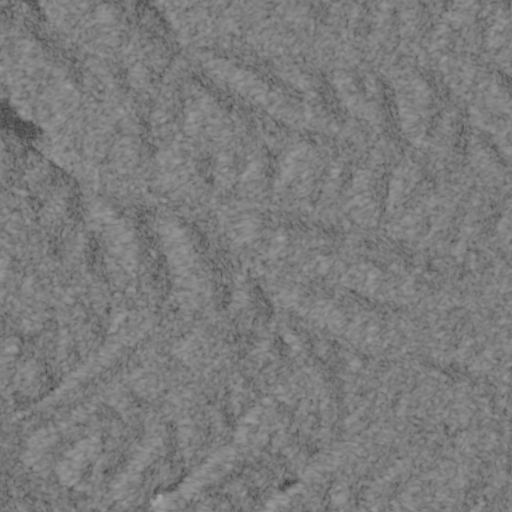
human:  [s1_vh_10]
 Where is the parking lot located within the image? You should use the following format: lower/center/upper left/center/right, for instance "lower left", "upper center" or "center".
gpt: The parking lot is located in the upper left of the image.
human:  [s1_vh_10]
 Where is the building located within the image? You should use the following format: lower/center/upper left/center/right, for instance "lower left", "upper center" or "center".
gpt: The building is located in the lower left of the image.
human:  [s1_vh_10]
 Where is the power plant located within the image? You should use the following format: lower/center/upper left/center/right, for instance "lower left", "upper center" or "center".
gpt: There is no power plant in the image.

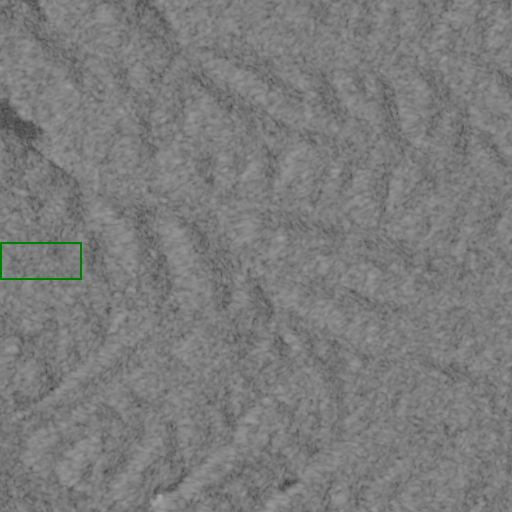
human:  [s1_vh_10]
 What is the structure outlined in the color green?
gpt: The structure outlined in green is a crop field.
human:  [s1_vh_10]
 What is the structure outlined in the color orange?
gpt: There is no orange outline.